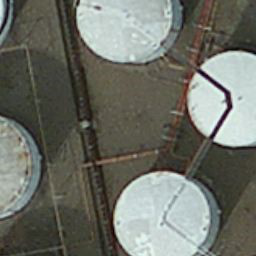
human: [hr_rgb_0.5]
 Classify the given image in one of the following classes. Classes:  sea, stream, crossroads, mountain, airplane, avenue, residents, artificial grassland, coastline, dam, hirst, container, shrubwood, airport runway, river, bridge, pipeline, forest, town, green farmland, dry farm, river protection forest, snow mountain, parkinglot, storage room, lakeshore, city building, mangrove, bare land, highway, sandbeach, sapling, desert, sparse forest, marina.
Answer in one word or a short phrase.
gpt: storage room